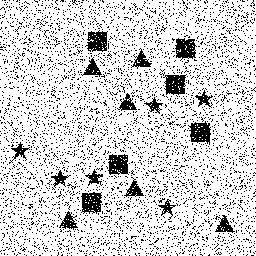
Squares: 6
Triangles: 6
Stars: 6
Total shapes: 18